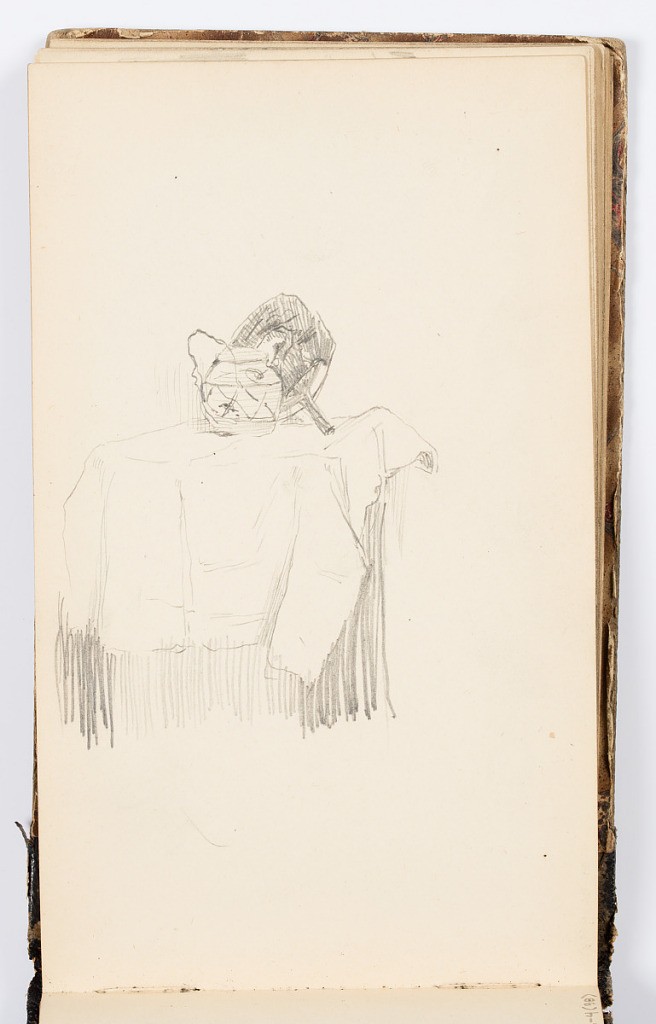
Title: Sketchbook Page
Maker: Kenyon Cox, American, 1856–1919
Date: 1875
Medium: Graphite on paper
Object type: Sketchbook folio
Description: Still life with fan and straw-wrapped container, set on a tablecloth.